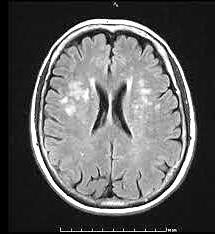
Label: notumor